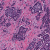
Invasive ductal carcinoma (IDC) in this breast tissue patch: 1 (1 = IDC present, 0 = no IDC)